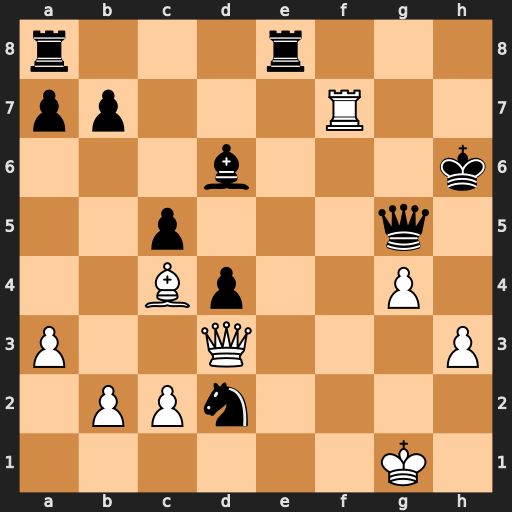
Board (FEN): r3r3/pp3R2/3b3k/2p3q1/2Bp2P1/P2Q3P/1PPn4/6K1
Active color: w
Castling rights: -
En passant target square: -
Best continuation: Rh7#